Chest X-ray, AP view. Patient: 47 years old, sex F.
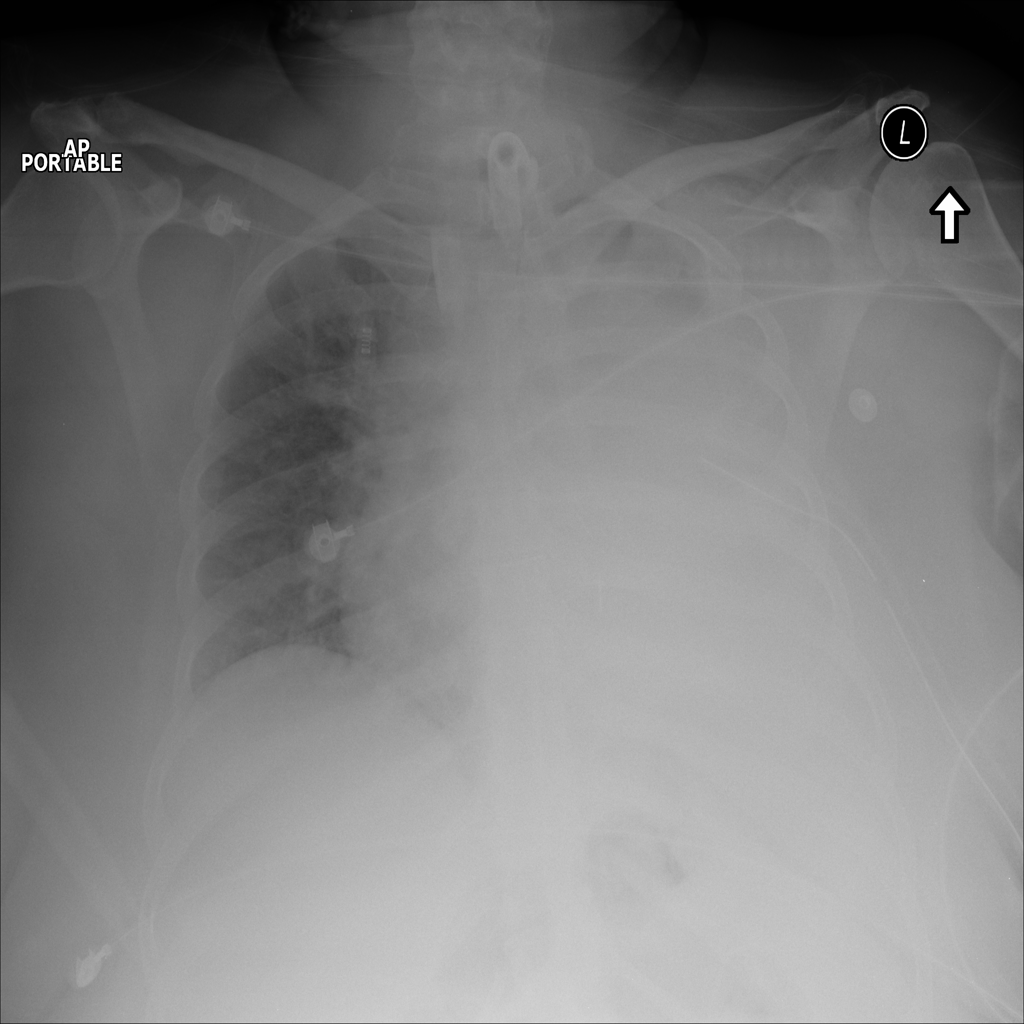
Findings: Cardiomegaly, Effusion